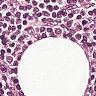
Metastatic tissue present: no